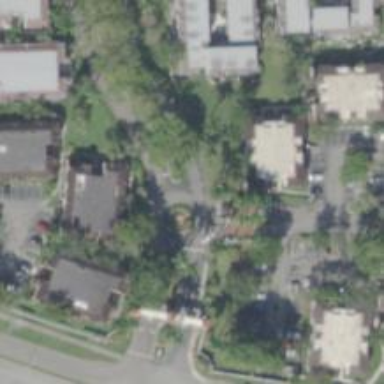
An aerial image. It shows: Circular junction on residential road.